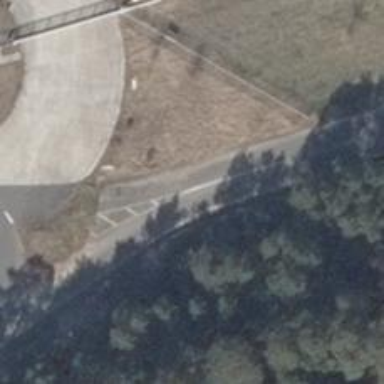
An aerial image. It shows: Service road with smooth asphalt surface of the highest grade.